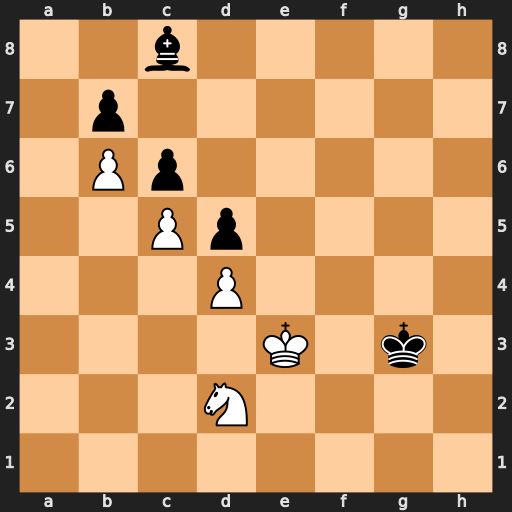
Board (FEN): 2b5/1p6/1Pp5/2Pp4/3P4/4K1k1/3N4/8
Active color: w
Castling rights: -
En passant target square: -
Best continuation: Nf3 Kg4 Ne5+ Kf5 Nf7 Ke6 Nd6